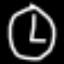
Label: clock